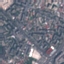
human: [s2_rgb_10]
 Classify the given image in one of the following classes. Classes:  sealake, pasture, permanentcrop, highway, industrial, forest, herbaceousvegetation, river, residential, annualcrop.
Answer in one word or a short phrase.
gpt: Residential